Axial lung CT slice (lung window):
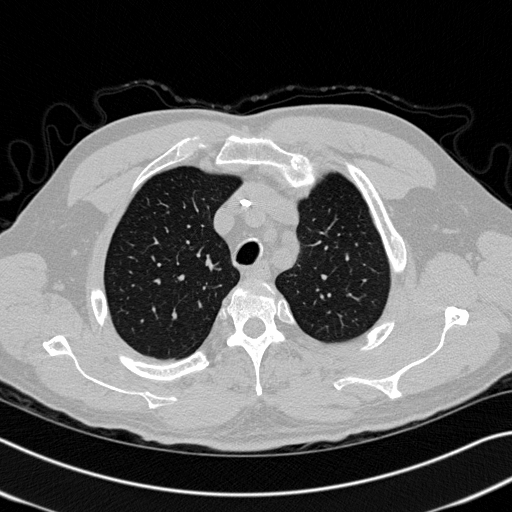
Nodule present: no